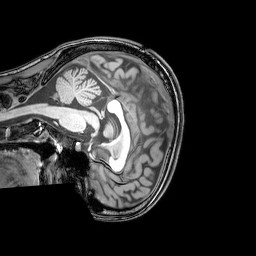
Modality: T1w
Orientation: sagittal
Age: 23
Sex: female
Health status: healthy
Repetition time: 0.081 s
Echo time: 0.037 s